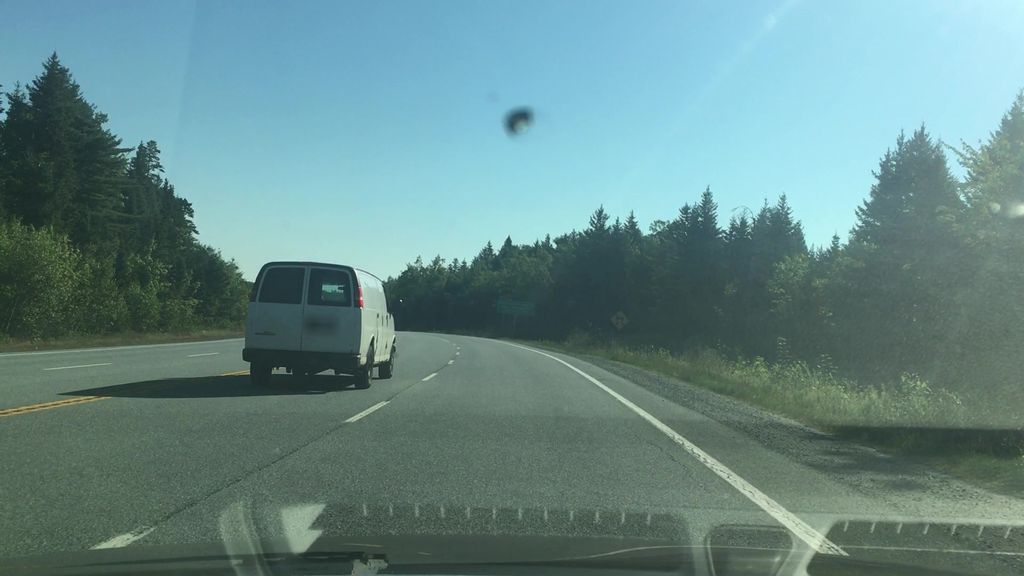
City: halifax